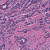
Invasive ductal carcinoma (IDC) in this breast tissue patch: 1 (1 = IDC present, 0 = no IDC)